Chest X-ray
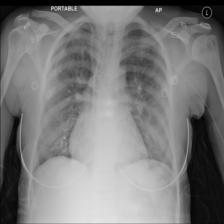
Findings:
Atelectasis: negative
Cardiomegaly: negative
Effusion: negative
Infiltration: negative
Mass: negative
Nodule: negative
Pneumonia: negative
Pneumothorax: negative
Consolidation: negative
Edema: negative
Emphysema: negative
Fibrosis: positive
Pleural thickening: negative
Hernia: negative